Question: I have an array which gives me a plot like this:

(this image plots the points in my array, and as you can see there are 6 clear zones where the total amount in y is different than the adjacent one.)
What I would like to do is split the array which gave me this plot in different subsets. What I am trying to achieve is count the lengths of this subarrays
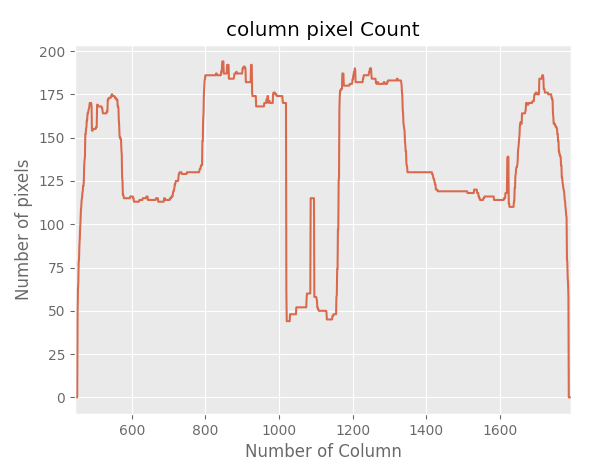
Answer: A simple attempt, you can adjust this for your specific case:
'''
def split_list(list, difference, min_size=None):
i = 0
accumulators = [[list[0]]]
for i in range(1, len(list)):
if abs(list[i-1] - list[i]) > difference:
if min_size is not None and len(accumulators[-1]) < min_size:
continue
accumulators.append([list[i]])
else:
accumulators[-1].append(list[i])
return accumulators
print(split_list(
[1,2,3,4,5, 10000, 10001, 10002, 10003, 10005, 60, 64, 67, 100], 100, 4
))
# out: [[1, 2, 3, 4, 5], [10000, 10001, 10002, 10003, 10005], [60, 64, 67, 100]]
'''